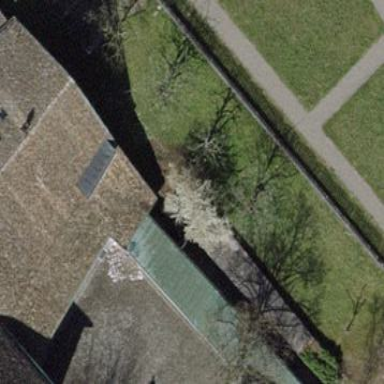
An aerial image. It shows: View of roof of building.